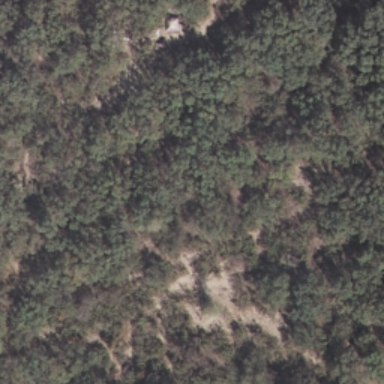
This is a forest with green and grey plants .